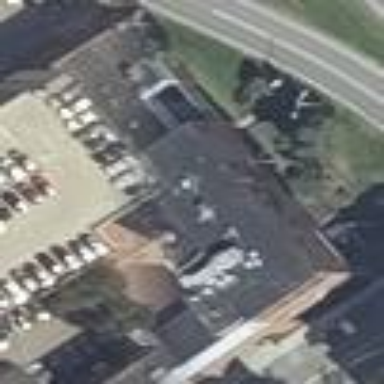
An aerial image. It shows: Police building.